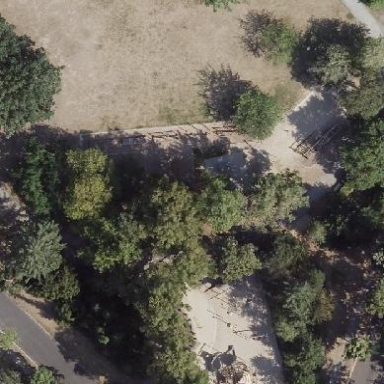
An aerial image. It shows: Playground area for leisure activities on the land.